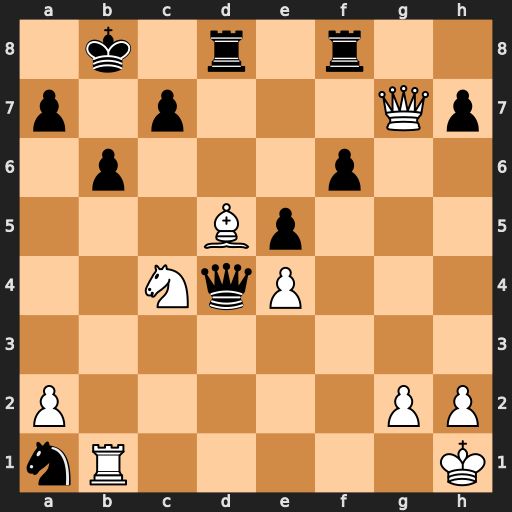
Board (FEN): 1k1r1r2/p1p3Qp/1p3p2/3Bp3/2NqP3/8/P5PP/nR5K
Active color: w
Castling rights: -
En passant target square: -
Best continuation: Na5 Qc5 Nc6+ Qxc6 Bxc6